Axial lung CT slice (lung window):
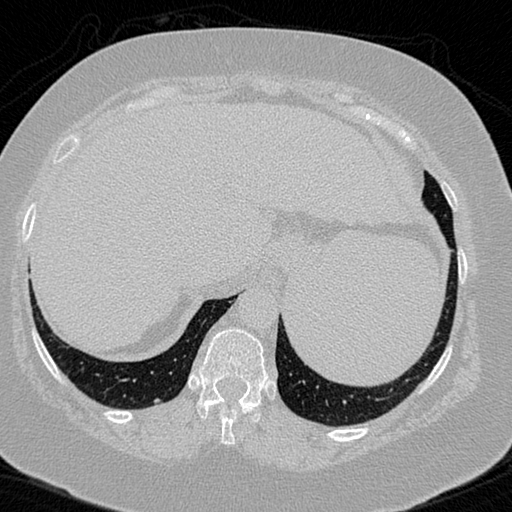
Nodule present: yes
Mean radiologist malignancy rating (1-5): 3